Field crop: maize
Growth stage: 2
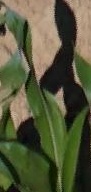
Species: maize